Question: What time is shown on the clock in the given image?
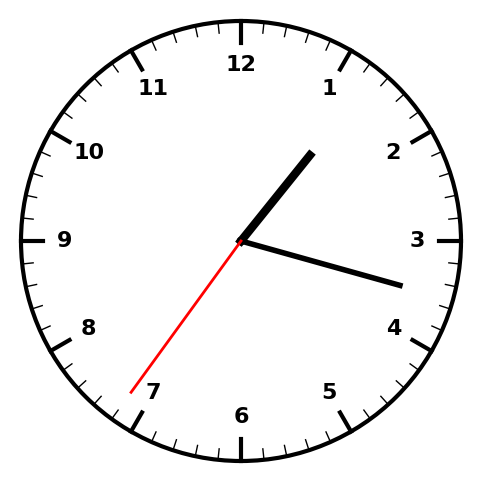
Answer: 01:17:36